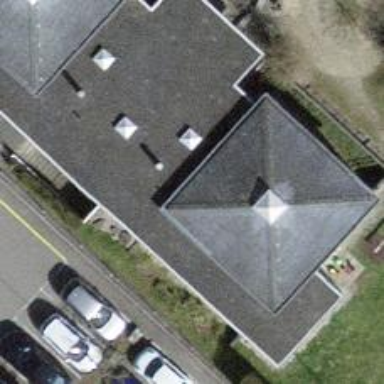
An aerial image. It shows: Kindergarten.